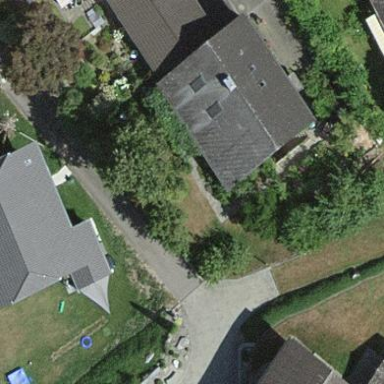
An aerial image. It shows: Simple house.